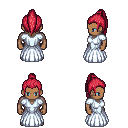
a pixel art fantasy rpg character, male body template, human, dark skin, underdress, teal pants, ruby red long topknot hairstyle, brown shoes, four views (front, back, left, right), 2x2 character sprite sheet, small pixel art, hard edges, no anti-aliasing